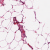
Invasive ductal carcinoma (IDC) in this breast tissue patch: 0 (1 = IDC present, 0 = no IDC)